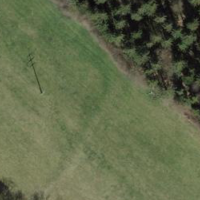
EUNIS habitat code: 25
Species observed at this site:
Euonymus europaeus